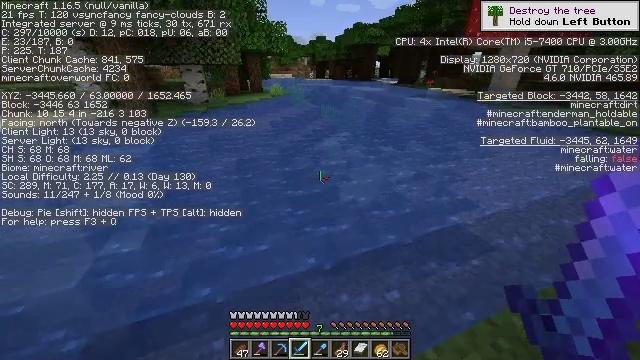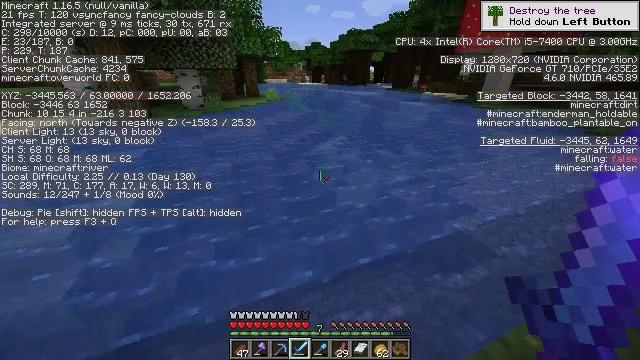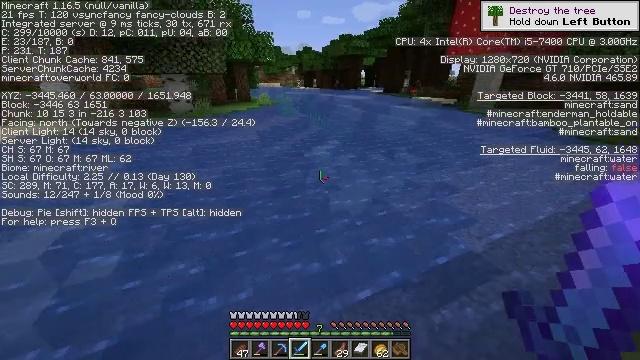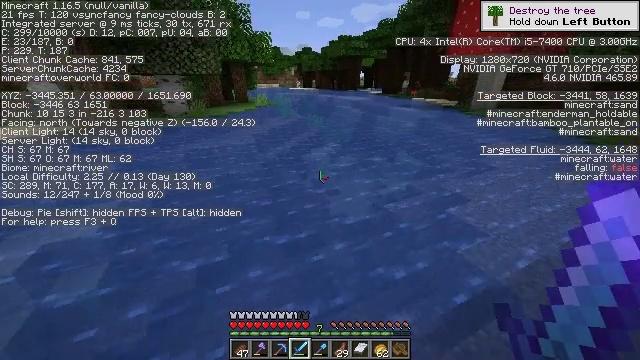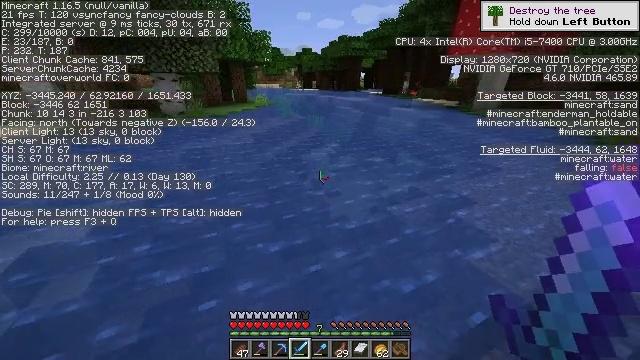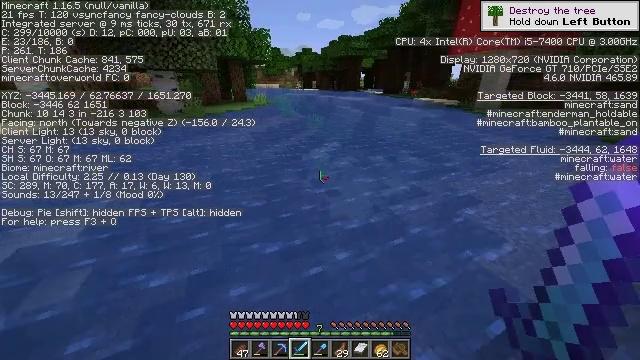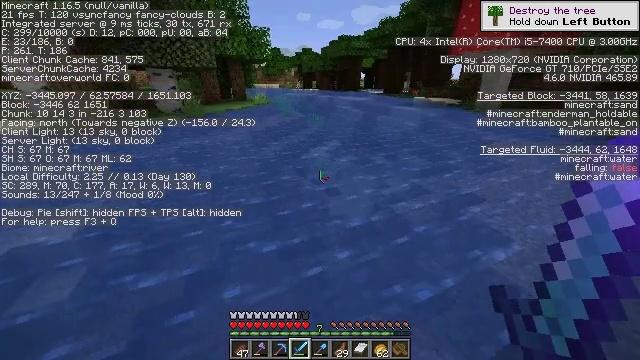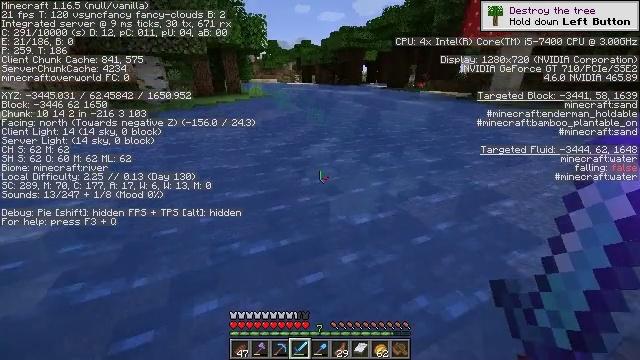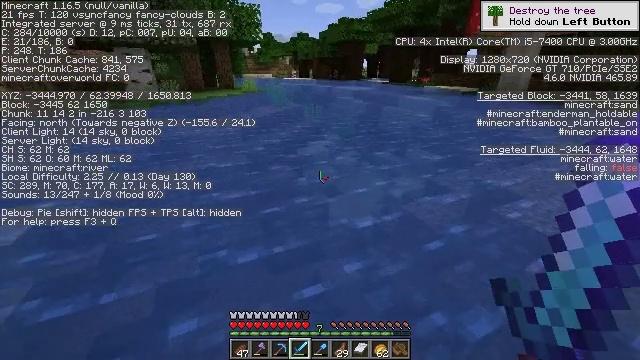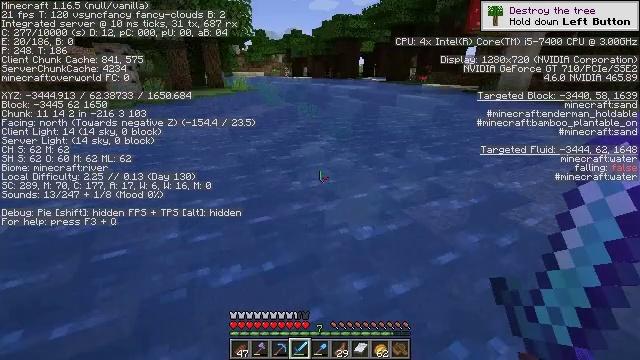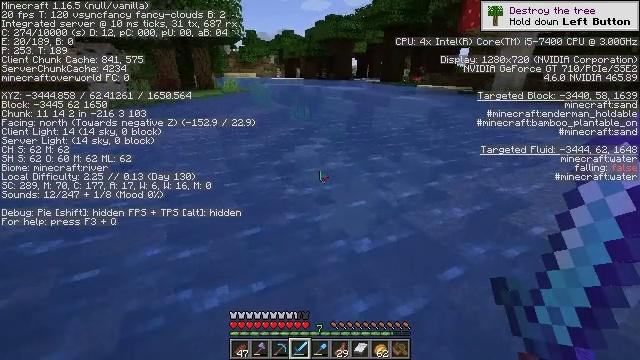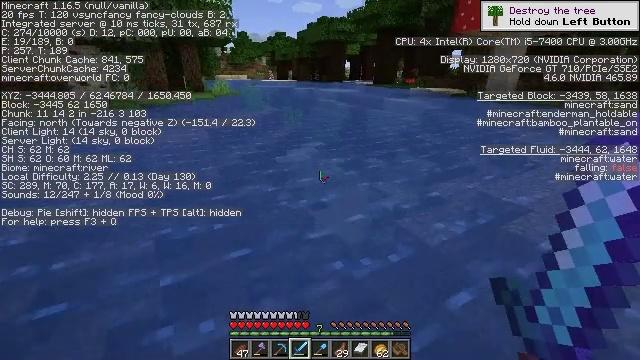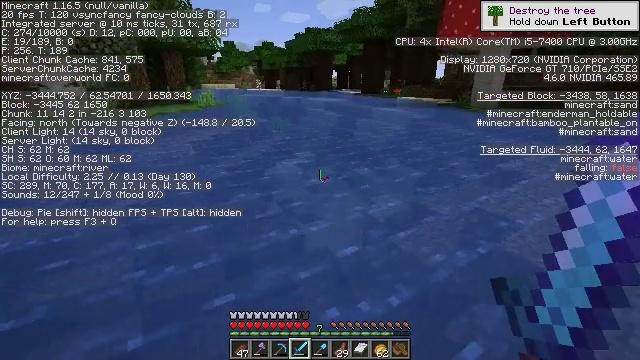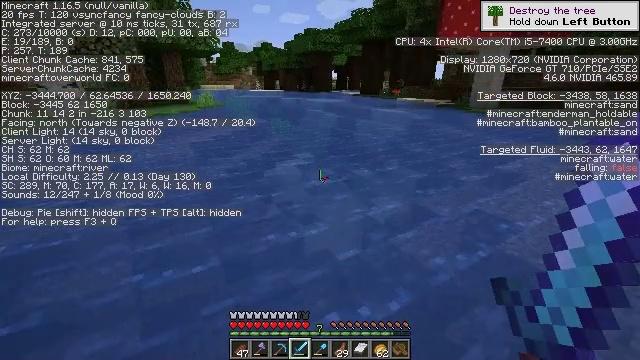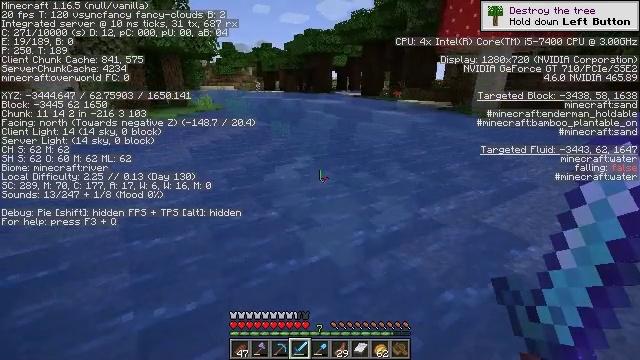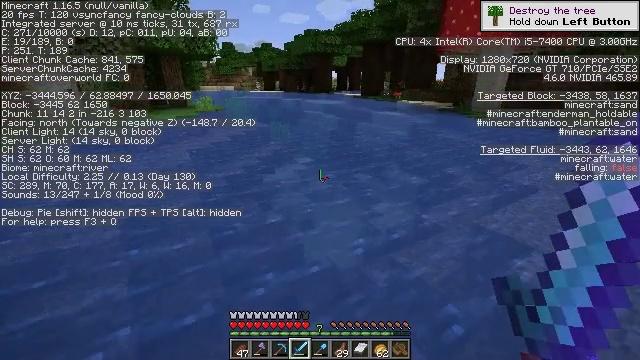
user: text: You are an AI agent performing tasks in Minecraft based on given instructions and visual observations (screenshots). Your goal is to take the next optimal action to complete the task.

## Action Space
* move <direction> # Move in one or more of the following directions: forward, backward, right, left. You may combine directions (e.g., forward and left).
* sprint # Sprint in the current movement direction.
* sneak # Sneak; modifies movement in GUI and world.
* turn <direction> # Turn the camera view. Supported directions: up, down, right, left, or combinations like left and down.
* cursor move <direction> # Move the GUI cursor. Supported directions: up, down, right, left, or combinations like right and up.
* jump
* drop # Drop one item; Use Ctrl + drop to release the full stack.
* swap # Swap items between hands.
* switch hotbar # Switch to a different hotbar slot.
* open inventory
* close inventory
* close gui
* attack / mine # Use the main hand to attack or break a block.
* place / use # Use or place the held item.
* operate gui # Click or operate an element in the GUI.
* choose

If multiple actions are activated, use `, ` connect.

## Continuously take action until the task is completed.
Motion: motion action
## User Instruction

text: Hunt a sheep.
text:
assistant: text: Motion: move forward, sprint, turn right
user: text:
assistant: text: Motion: move forward, turn right
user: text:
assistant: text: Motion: move forward
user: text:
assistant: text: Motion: move forward
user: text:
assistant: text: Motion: move forward, jump
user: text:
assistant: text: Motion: move forward, jump
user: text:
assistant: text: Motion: move forward, jump
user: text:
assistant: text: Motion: move forward, jump
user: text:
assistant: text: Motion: move forward, turn right, jump
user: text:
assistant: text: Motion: move forward, turn right, jump
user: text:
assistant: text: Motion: move forward, turn right, jump
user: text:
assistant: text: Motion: move forward, turn right and up, jump
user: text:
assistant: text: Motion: move forward, jump
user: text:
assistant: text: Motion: move forward, jump
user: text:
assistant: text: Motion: move forward, jump
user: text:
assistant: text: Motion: move forward, jump
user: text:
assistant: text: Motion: move forward, jump
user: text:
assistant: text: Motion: move forward
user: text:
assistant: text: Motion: move forward, sprint
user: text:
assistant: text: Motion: move forward, sprint
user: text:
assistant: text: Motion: move forward, sprint
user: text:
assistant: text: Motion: move forward, sprint
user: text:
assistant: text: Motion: move forward, sprint
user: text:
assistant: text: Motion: move forward, sprint
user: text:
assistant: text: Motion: move forward, sprint
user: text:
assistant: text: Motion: move forward, sprint
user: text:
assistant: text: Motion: move forward, sprint
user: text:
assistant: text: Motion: move forward, sprint
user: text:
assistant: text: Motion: move forward, sprint
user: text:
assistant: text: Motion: move forward, sprint